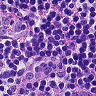
Metastatic tissue present: no